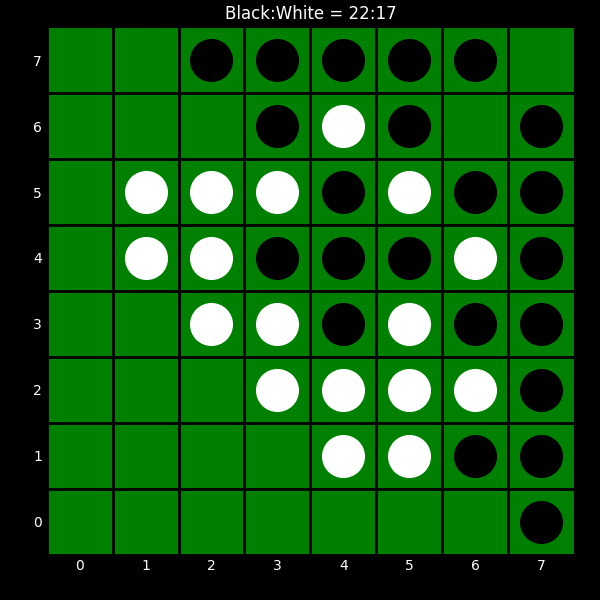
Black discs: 22
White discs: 17